Question: I'm trying to make a () of quarterly unemployment data. The ggplot2 map seams fine, but the transitions between the frames in plotly are not. They should just change color (based on a change in the value for that state in the new quarter), but the process of rendering each frame is merging states (by color) or something like it.
I was unable to find the solution. Any clues on this behavior and possible solution?
I follow (mostly) this nice walkthrough: <URL>
Using sf 0.8-1 ; plotly 4.9.0 , ggplot2 3.2.0
My code:
'''
library(sf) # m shapefiles
library(ggplot2) # graphics
library(plotly) # dynamic graphics
library(dplyr) # data-wrangling tidyverse
library(geobr) # download shapesfiles from Brazil (ibge)
library(sidrar) # download data (sidra)
library(rmapshaper) # data-wrangling shapefiles
library(lubridate) # for dates
# download shapefiles from Brazilian States (UF) - IPEA geobr::
ufs <- geobr::read_state(code_state="all", year=2018)
# simplify the shapes rmapshaper::ms_simplify
ufs <- rmapshaper::ms_simplify(ufs)
# download data from SIDRA - unemployment by state X quarter X gender
d <-sidrar::get_sidra(api = "/t/6396/n3/all/v/4099/p/all/c2/all/d/v4099%201")
# renaming columns
d <- d %>% dplyr::mutate(date = 'Trimestre (Codigo)',
UF = 'Unidade da Federacao (Codigo)')
# dates as dates
d$date <-lubridate::yq(d$date)
# selecting some quarters and only the total of both genders
d1 <- d %>% dplyr::filter(Sexo == "Total" , date <= "2013-01-01") %>%
dplyr::select(UF, date, Valor)
d1$UF <- as.numeric(d1$UF)
# Joining geodata with unemployment rate, by = "uf"
ufs2 <- dplyr::full_join(ufs, d1, by = c("code_state" = "UF" ))
# plot map
m0<-ggplot2::ggplot(ufs2) +
geom_sf(mapping = aes(fill = Valor, frame = date))
# map plotly::
m <- plotly::ggplotly(m0) %>%
style(hoverlabel = list(bgcolor = "white"), hoveron = "fill")
m
'''
The problematic result so far:

Many thanks in advance!
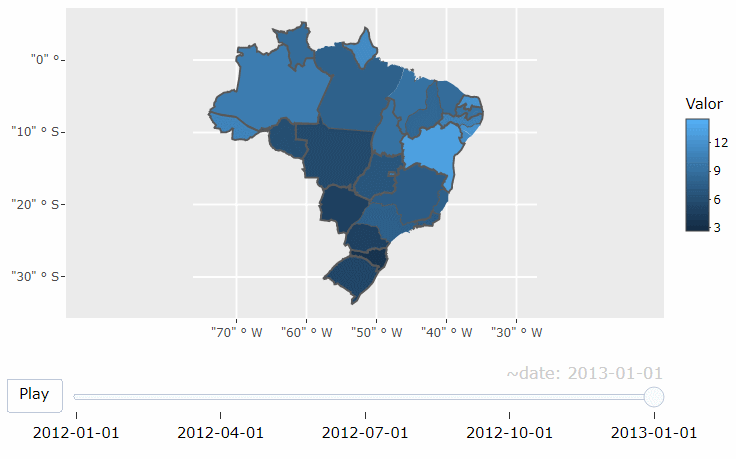
Answer: I think this might work if you remove the x/y data from the frames as done in that blog post, so something like:
'''
gg <- p %>%
ggplotly() %>%
style(hoverlabel = list(bgcolor = "white"), hoveron = "fill") %>%
plotly_build()
# remove x/y data from every trace
gg$x$frames <- lapply(
gg$x$frames, function(f) {
f$data <- lapply(f$data, function(d) d[!names(d) %in% c("x", "y")])
f
})
gg
'''